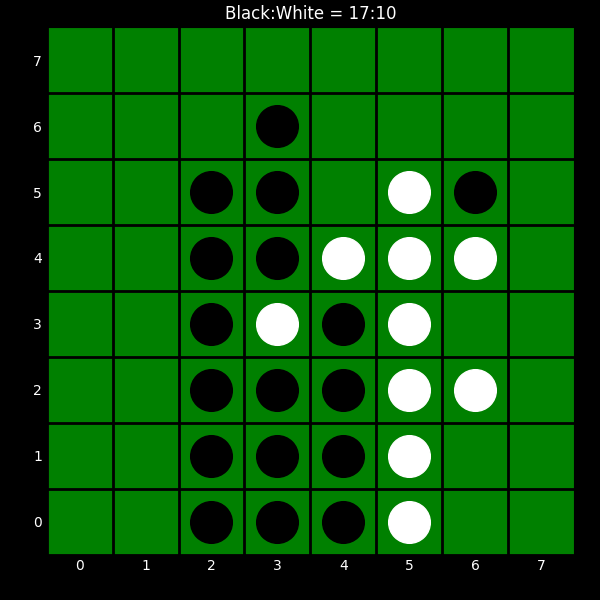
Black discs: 17
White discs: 10